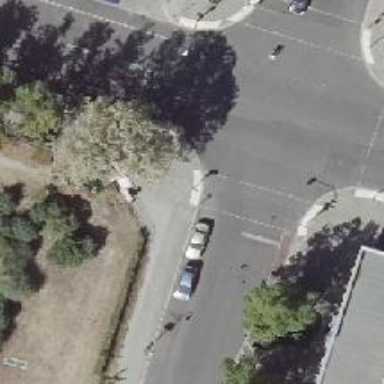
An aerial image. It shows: Road with traffic signals.